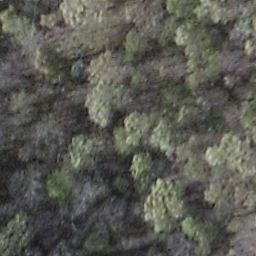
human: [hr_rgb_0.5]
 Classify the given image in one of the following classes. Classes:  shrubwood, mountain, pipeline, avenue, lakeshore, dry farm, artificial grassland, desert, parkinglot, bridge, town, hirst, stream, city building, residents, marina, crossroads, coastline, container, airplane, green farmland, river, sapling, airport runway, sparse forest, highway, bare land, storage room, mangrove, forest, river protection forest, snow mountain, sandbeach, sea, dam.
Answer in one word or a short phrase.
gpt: shrubwood